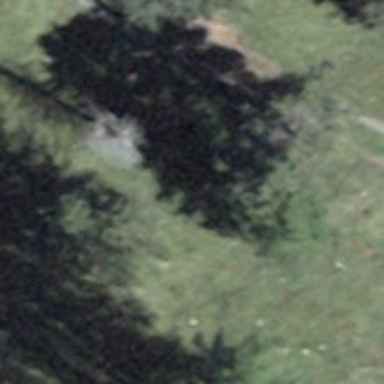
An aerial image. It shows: Needle-leaved tree in nature.